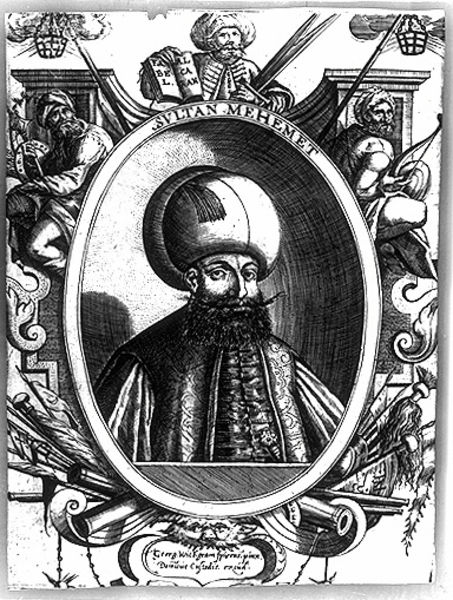
Titel: Bildnis von Sultan Mohammed III?
Künstler: Dominicus Custos
Institution: (Seriendruck)
Schlagwörter: dunkel, mann, schatten, weiß, menschen, grau, hell, hintergrund, hut, hüte, kopfbedeckungen, lampe, laterne, laternen, licht, männer, nase, schwarz, zeichnung, blick, leute, ornament, bart, mütze, mützen, schnurrbart, augen, bärtig, gesicht, kragen, mensch, rahmen, vollbart, bild, bildnis, portrait, porträt, gewand, mantel, reich, personen, renaissance, oval, rund, kopfbedeckung, schrift, bogen, körbe, grafik, graphik, figuren, tafel, inschrift, büste, ornamente, verzierung, korb, weste, kanone, buch, medaillon, orient, druck, druckgraphik, schraffur, radierung, illustration, schwarzweiß, säbel, text, waffen, beschriftung, pinsel, verziert, schnörkel, kanonen, sebel, kupferstich, turban, pfeil, osmanisch, sultan, fratze, monster, wissenschaft, umschrift, maänner, musikinstrumente, sper, türke, osmane, orientale, gewandt, koran, rollwerk, gesichtsbehaarung, bildnis stich, mehemet, sachnurrbart, suktan, ca, mehmet, sultan mehemet, sultan mehmet, sultan mehement